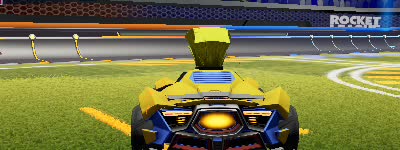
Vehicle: werewolf